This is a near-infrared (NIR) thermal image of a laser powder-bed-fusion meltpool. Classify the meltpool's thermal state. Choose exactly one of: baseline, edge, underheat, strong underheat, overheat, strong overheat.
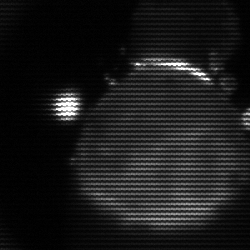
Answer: edge